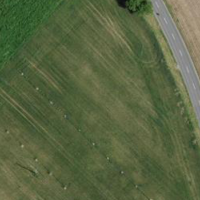
EUNIS habitat code: 52
Species observed at this site:
Ardea alba